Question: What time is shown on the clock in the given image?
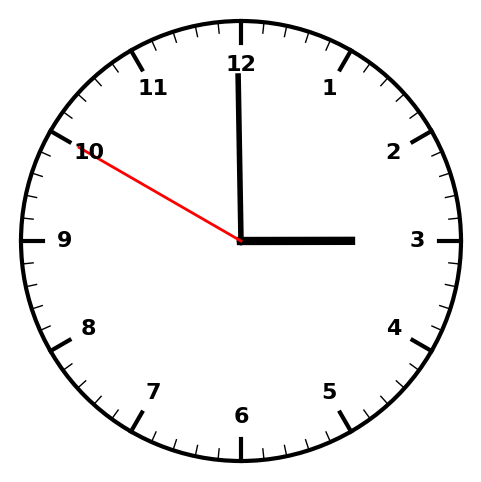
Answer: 02:59:50